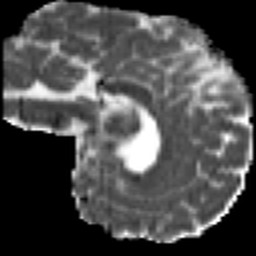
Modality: MD
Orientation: sagittal
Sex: male
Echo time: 0.114 s